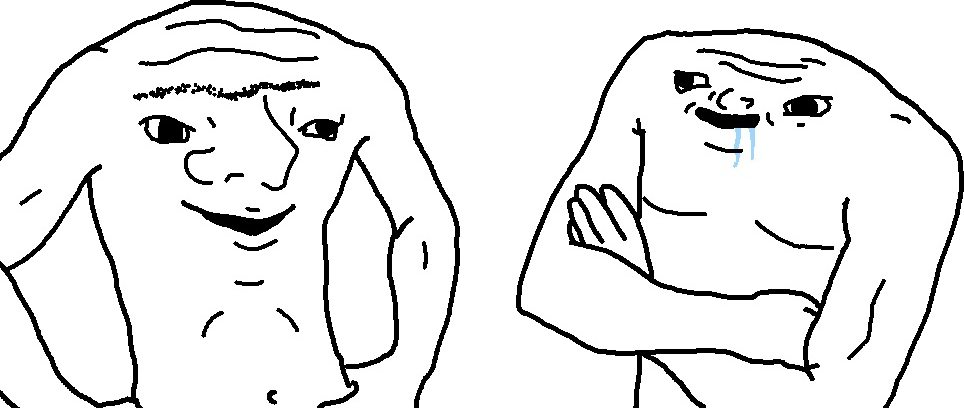
Label: 5_Brainlet